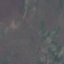
Land use / land cover: HerbaceousVegetation